Question: I want to use the <URL>, but I don't need or want any of the other features of the SpringSource Tool Suite.
However, when I'm installing STS, Eclipse seems to be forcing me to install several components which are labeled "(optional)" such as the AOP extension, Web Flow, and so on. It seems Eclipse doesn't have any notion of an optional dependency, because I can't find a way to prevent them from being installed or remove them after they've been installed.

How can I install STS the optional components?
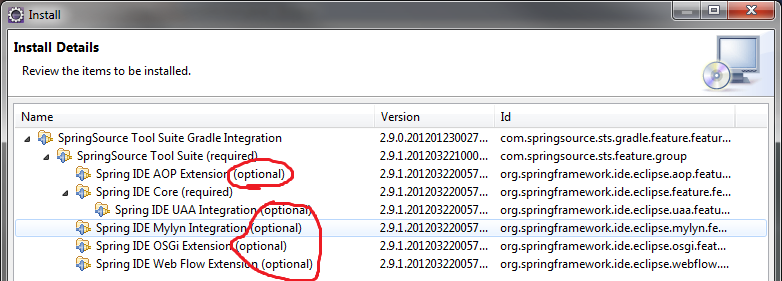
Answer: At this point, Gradle tooling requires the STS feature, so it is not currently possible to install Gradle tools without the rest of STS. However, we are working on modularization and for the 3.0 release of STS, you will be able to install just the subset of STS components that you require without the components that you don't.